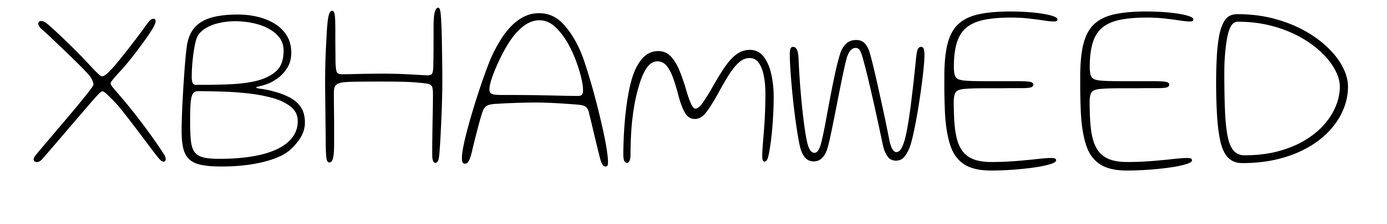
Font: Gluten_Thin